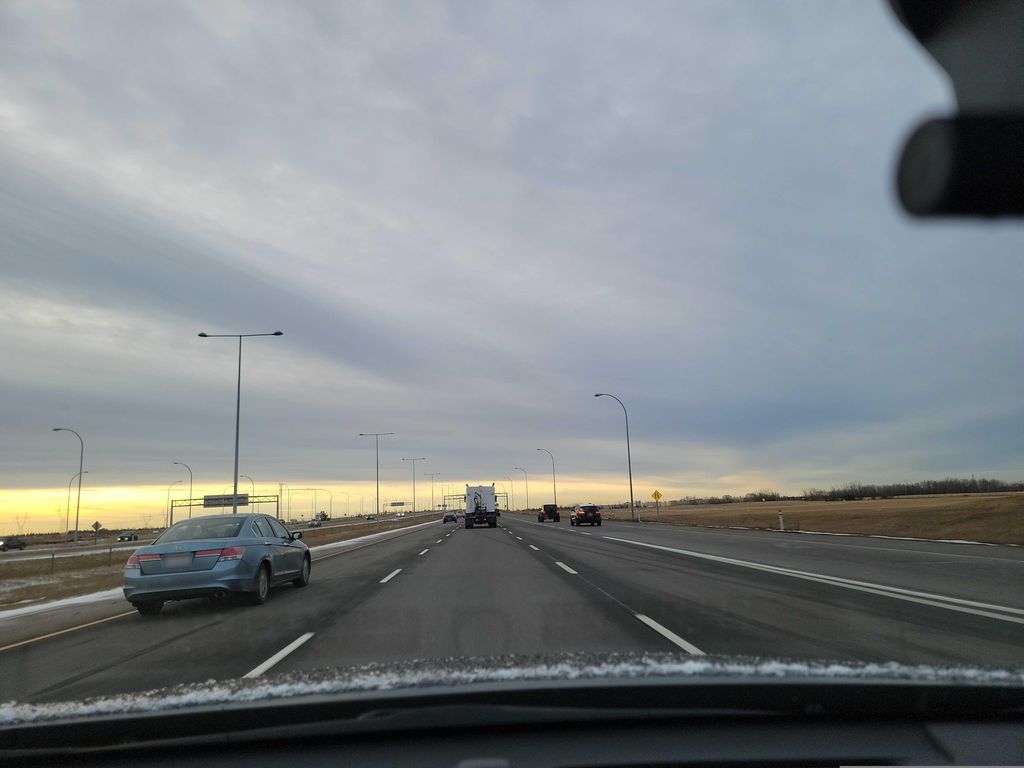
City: edmonton